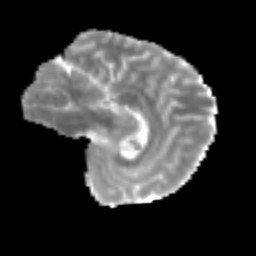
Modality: MD
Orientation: sagittal
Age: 57
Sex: female
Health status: ill
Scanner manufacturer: siemens
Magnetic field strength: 3 T
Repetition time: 8.7 s
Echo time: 0.11 s